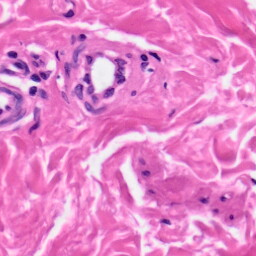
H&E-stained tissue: Skin